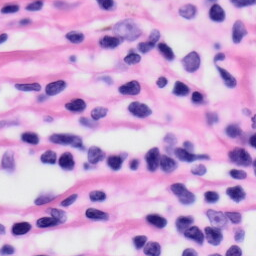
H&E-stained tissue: Skin